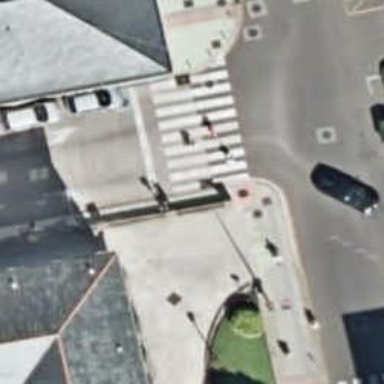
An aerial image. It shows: Road crossing with traffic signals.